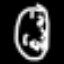
Label: clock